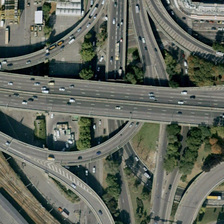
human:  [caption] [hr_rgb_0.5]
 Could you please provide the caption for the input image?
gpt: many green trees are near a viaduct .

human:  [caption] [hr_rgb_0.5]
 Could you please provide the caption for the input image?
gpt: many green trees are near a viaduct .

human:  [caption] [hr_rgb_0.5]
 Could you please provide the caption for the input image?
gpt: many green trees are near a viaduct .

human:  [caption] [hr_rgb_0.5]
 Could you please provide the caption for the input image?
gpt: many green trees are near a viaduct .

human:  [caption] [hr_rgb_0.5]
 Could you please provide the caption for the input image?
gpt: many green trees are near a viaduct .